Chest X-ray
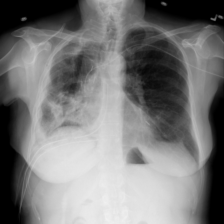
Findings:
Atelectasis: negative
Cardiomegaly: negative
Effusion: negative
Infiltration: negative
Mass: negative
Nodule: negative
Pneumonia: negative
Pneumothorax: negative
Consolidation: negative
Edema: negative
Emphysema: negative
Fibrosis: negative
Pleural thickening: negative
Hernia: negative